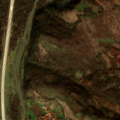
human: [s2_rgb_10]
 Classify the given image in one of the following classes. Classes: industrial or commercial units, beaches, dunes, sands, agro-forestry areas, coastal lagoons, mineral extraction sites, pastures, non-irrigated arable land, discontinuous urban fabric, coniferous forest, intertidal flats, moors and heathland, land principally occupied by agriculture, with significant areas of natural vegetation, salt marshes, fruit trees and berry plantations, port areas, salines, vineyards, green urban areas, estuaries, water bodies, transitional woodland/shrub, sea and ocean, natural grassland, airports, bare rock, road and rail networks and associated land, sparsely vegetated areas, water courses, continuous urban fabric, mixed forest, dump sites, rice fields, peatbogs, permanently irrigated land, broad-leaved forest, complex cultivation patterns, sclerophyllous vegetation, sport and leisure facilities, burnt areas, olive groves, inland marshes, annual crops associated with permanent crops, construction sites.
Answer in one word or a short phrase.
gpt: complex cultivation patterns, transitional woodland/shrub